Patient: sex M, age 45
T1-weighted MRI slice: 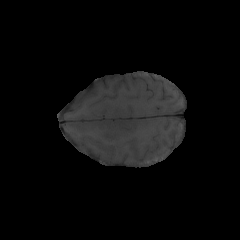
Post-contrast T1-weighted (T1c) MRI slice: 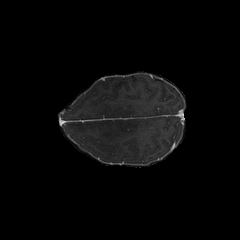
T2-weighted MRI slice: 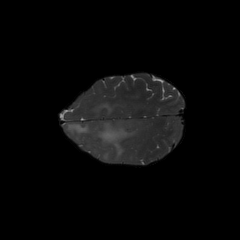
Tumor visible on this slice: yes
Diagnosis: Astrocytoma, IDH-mutant
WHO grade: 3